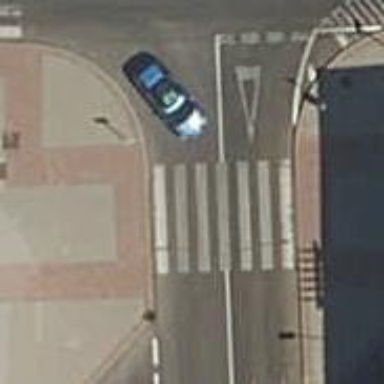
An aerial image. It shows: Marked crossing on the road.